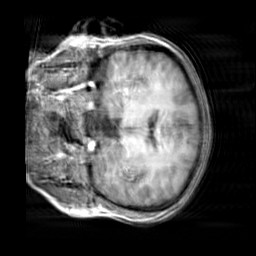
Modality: T1w
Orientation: coronal
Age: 19
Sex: female
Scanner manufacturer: siemens
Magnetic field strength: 3 T
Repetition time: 2.3 s
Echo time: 0.00303 s